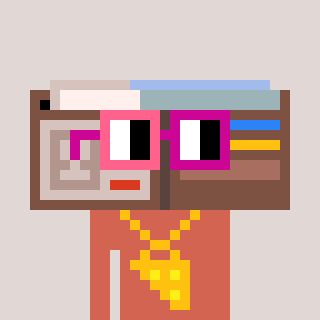
a pixel art character with square pink and red glasses, a wallet-shaped head and a peachy-colored body on a warm background